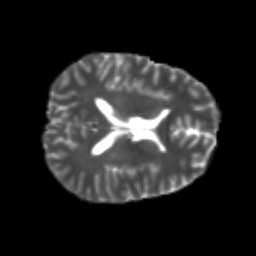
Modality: T2w
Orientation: axial
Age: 25
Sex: male
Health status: healthy
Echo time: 0.074 s